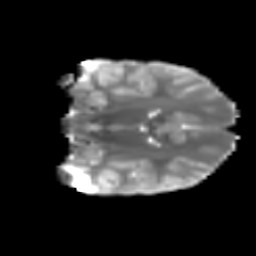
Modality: T2w
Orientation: coronal
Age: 10
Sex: male
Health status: ill
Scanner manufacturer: ge
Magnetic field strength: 3 T
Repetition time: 6.752 s
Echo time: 0.079 s